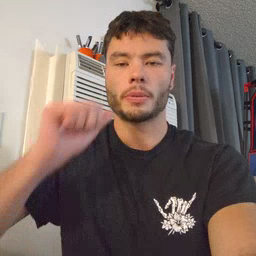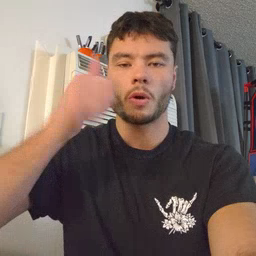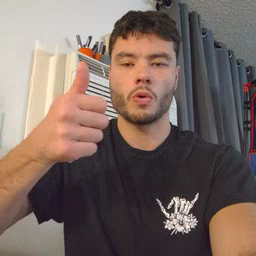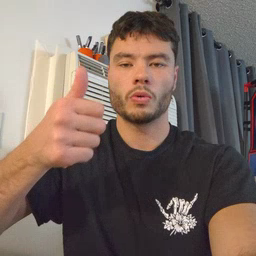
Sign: tomorrow